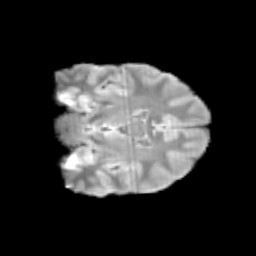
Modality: T2w
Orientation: coronal
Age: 12
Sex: male
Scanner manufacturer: siemens
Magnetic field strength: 3 T
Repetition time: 3.8 s
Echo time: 0.07 s